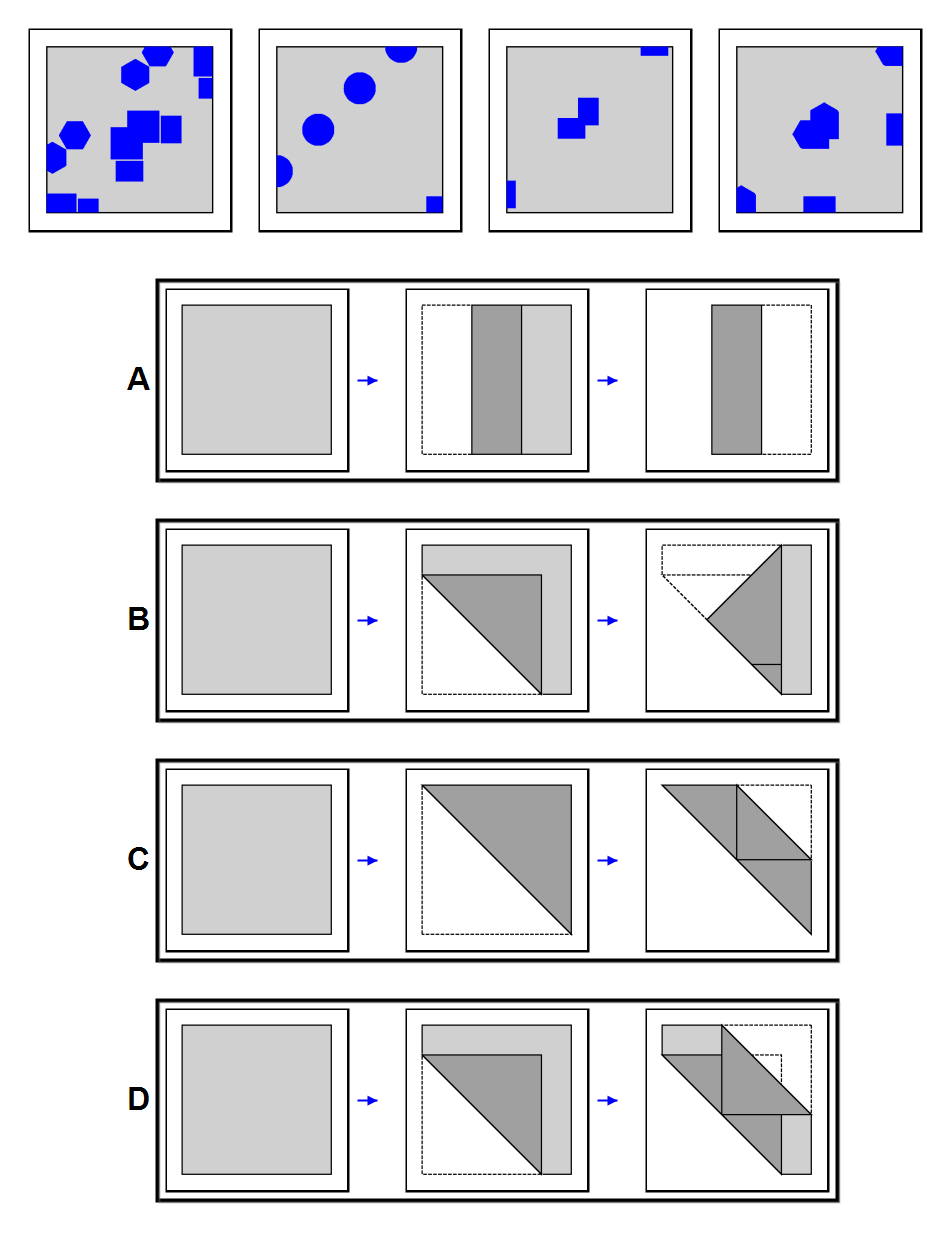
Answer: C